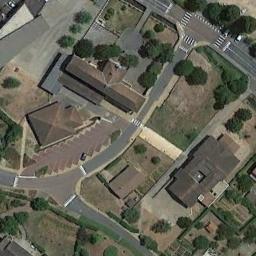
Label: medium_residential